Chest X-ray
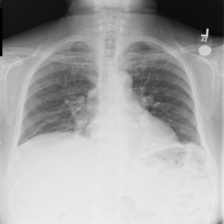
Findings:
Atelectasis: negative
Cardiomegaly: negative
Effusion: negative
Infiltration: negative
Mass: negative
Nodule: negative
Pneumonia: negative
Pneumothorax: negative
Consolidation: negative
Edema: negative
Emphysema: negative
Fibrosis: negative
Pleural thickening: negative
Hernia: negative